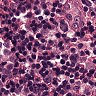
Metastatic tissue present: yes